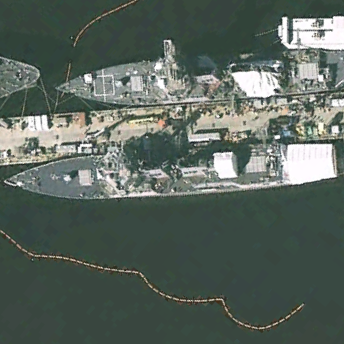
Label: destroyer